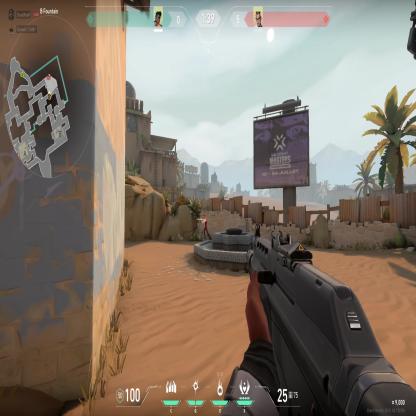
Label: enemy